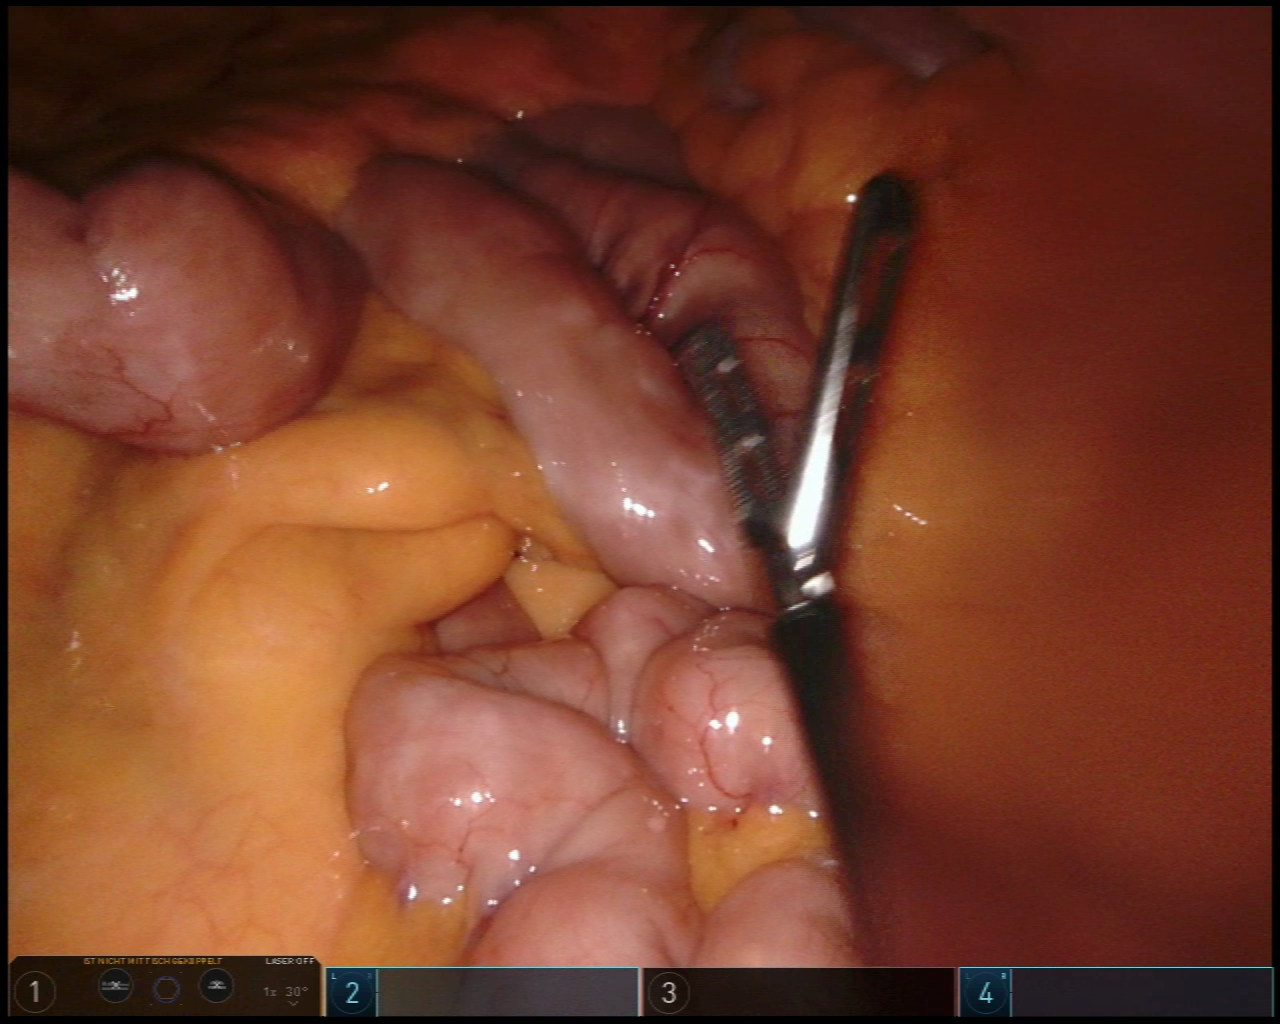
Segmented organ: small_intestine
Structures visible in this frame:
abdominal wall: no
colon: yes
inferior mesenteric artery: no
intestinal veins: no
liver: no
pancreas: no
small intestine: yes
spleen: no
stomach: no
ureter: no
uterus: no
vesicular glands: no